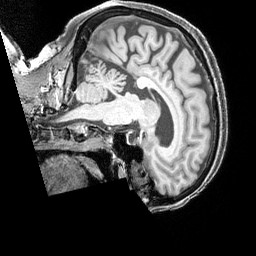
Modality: T1w
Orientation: sagittal
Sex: female
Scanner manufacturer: siemens
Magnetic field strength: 3 T
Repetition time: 2.3 s
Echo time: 0.00226 s